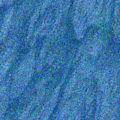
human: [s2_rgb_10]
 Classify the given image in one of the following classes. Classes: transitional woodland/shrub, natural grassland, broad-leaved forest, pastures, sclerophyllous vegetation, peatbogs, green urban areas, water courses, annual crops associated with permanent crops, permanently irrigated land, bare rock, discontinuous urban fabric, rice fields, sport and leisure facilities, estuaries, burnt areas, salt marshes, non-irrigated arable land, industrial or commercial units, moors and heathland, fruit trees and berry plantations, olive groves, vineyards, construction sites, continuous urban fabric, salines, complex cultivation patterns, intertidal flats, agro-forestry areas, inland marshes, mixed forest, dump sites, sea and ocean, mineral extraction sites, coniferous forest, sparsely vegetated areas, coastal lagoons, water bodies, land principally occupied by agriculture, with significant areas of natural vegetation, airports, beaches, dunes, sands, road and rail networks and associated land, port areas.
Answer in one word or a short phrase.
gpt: sea and ocean